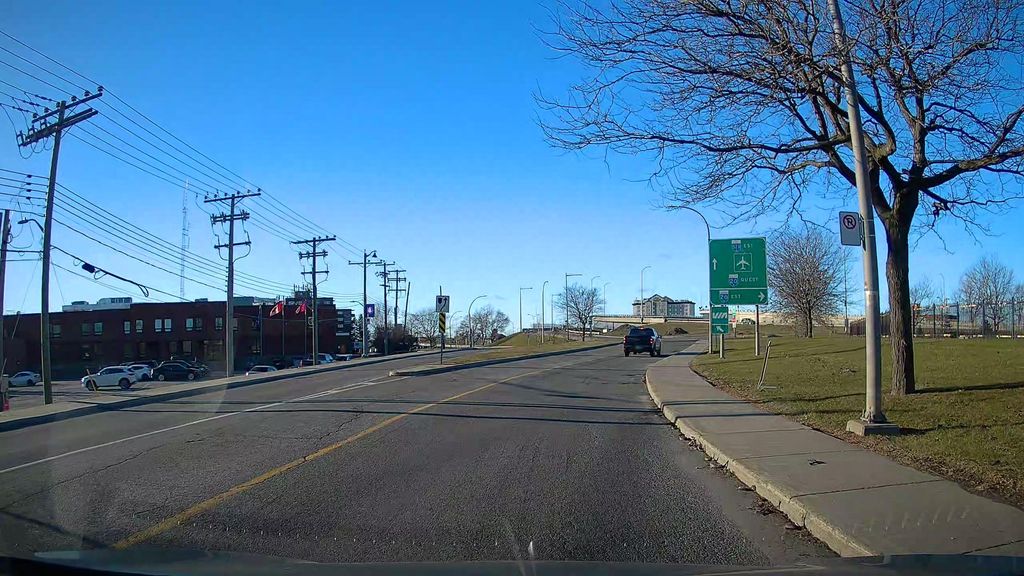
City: montreal